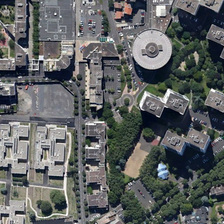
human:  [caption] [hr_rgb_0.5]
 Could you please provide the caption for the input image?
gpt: some buildings and green trees are in a commercial area .

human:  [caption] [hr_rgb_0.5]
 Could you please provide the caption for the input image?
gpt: the distance between the building and the building is narrow .

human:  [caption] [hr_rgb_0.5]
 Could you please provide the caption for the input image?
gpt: the building is high and low, different sizes .

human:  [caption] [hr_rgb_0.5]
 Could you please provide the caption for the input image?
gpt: some buildings and green trees are in a commercial area .

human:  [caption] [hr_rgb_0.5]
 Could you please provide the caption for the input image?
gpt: the building is high and low, different sizes .